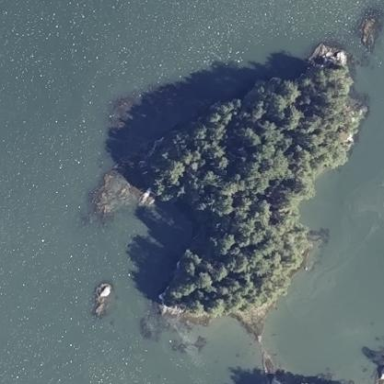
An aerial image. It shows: Island with natural coastline.